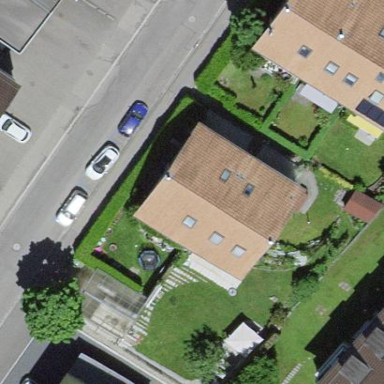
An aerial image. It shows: House with gabled roof oriented across.